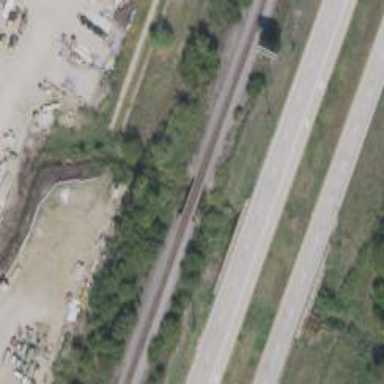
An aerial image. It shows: Railway track.